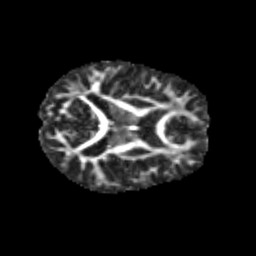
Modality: FA
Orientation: axial
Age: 10
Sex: male
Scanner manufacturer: siemens
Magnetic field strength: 3 T
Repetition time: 3.8 s
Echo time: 0.07 s